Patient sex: F
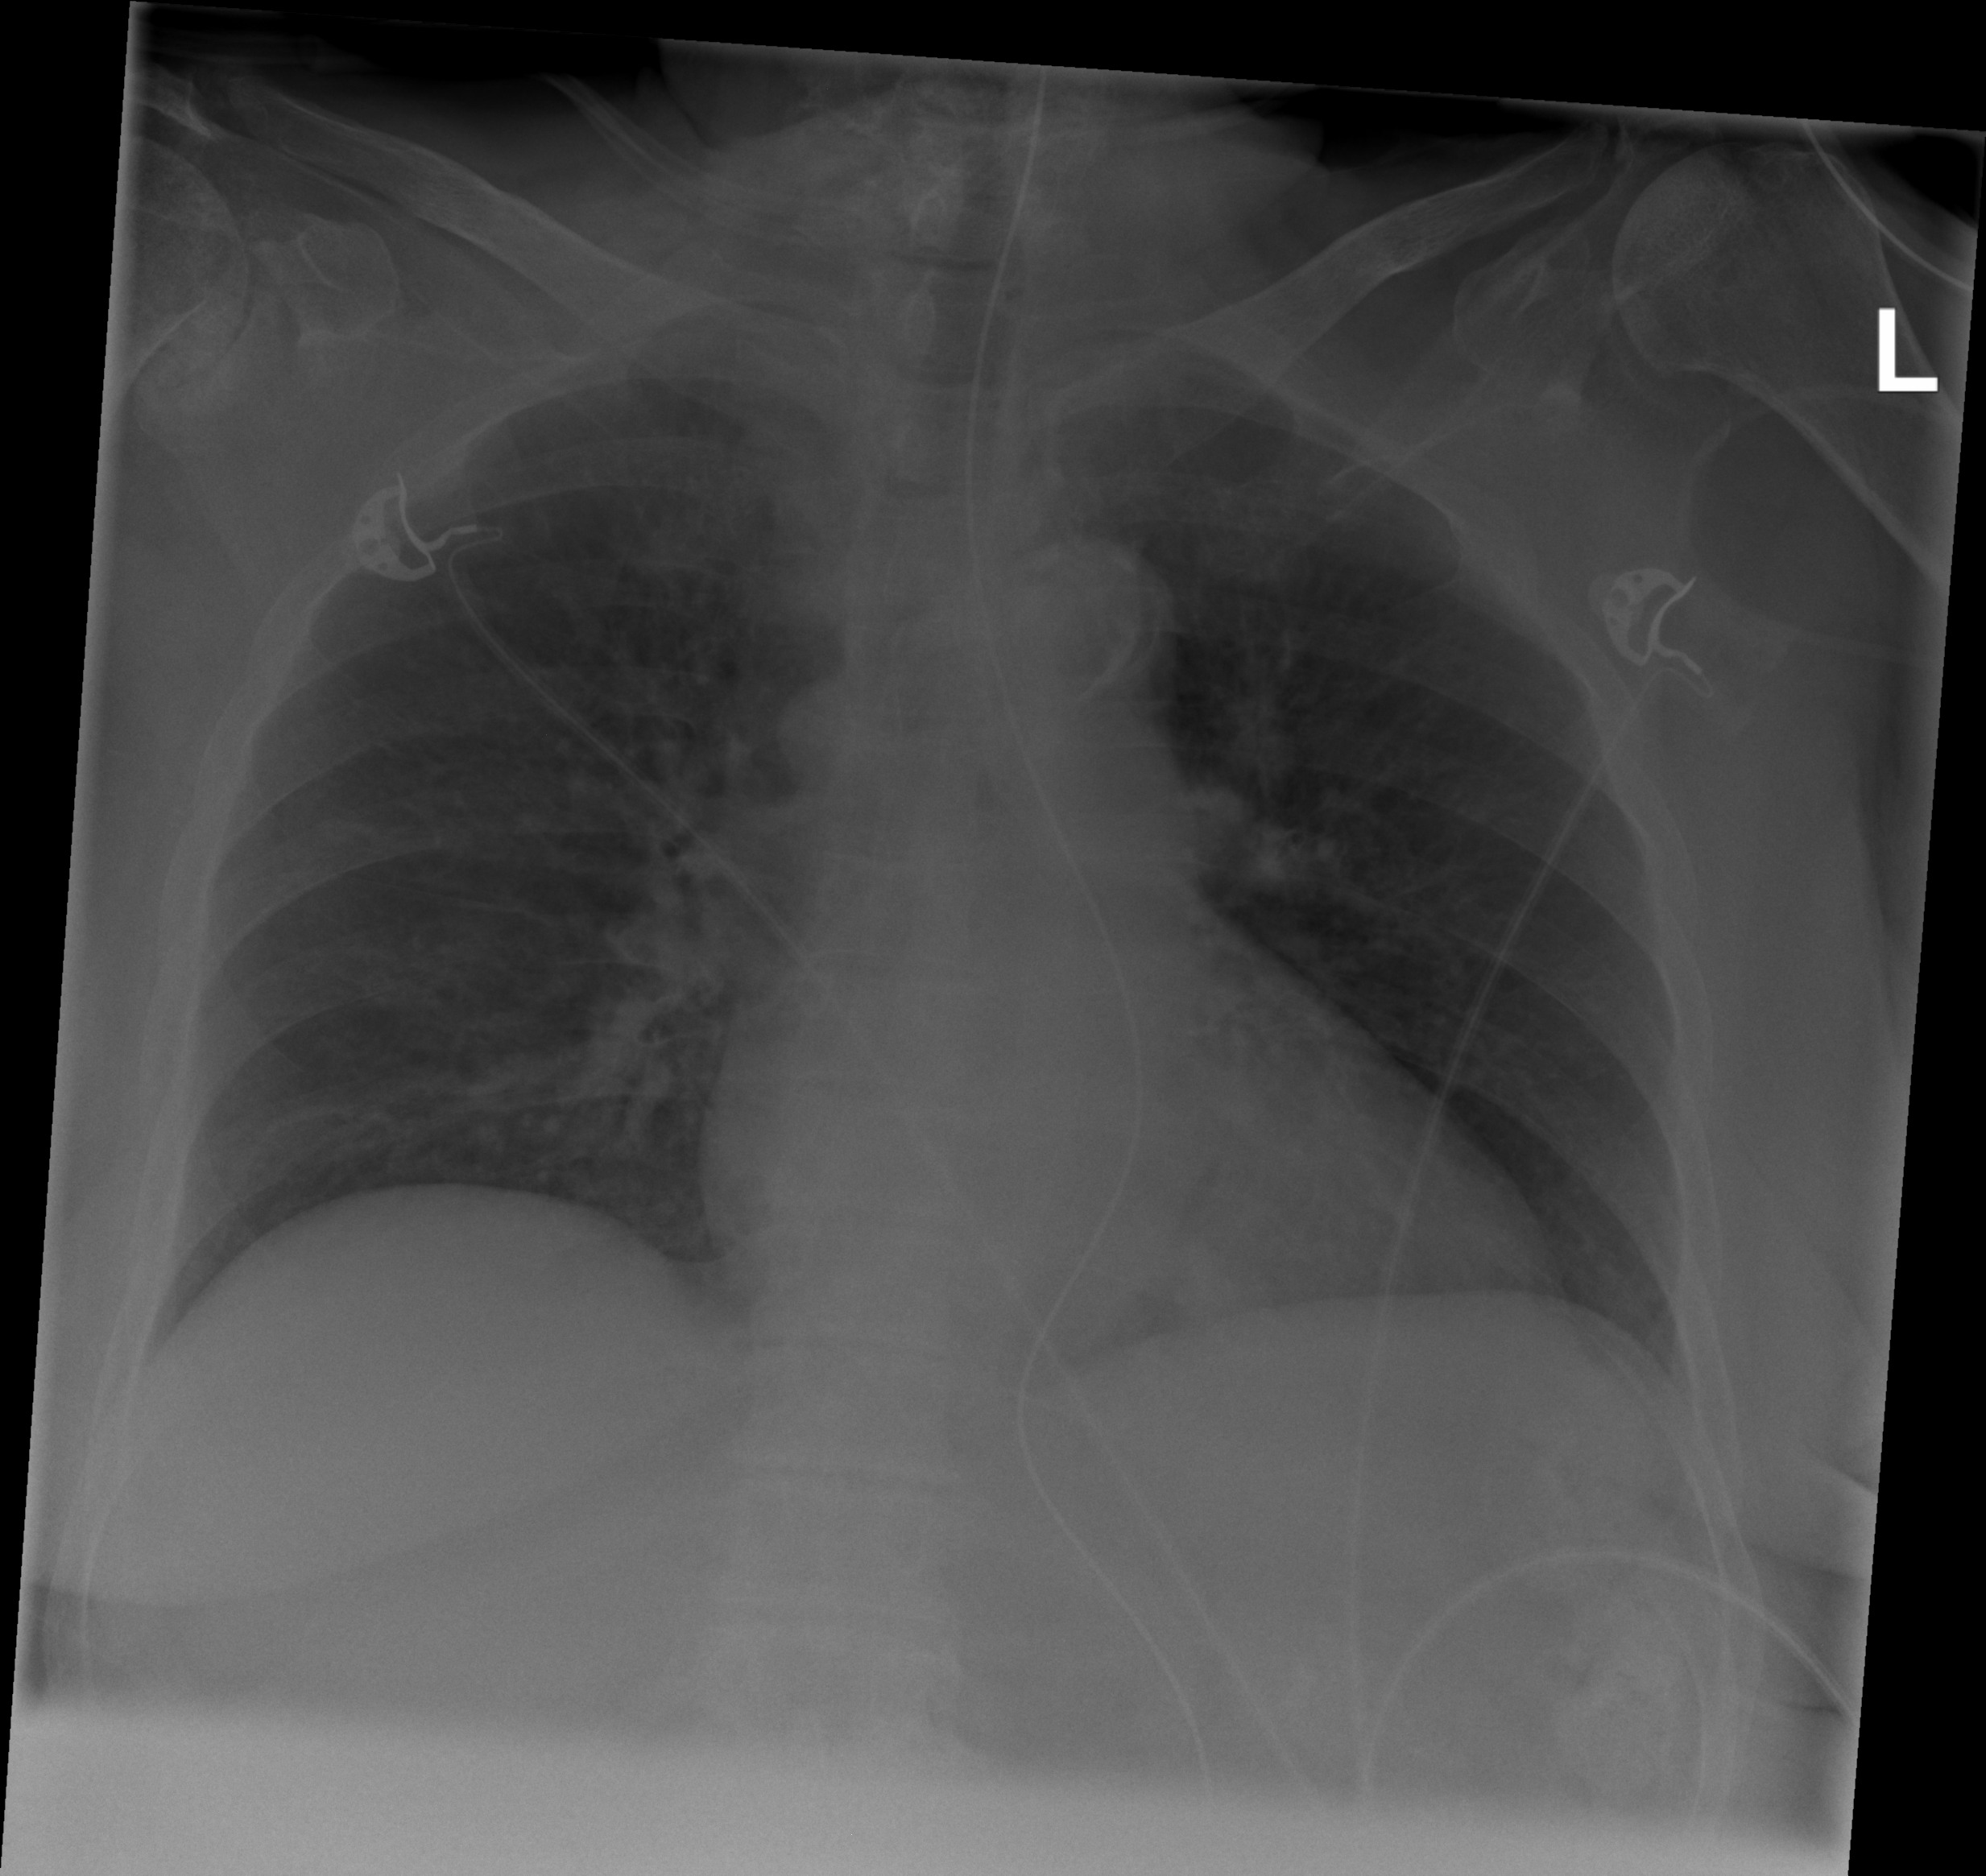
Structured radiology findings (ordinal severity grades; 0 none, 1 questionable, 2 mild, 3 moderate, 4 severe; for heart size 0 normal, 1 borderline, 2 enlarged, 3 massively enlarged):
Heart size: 2
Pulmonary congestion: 2
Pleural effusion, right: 0
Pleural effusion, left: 0
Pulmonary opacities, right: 0
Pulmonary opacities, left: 0
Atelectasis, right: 0
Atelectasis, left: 0